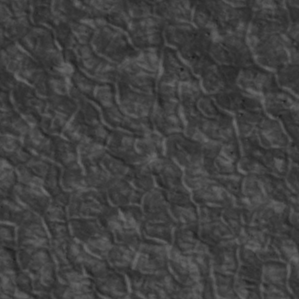
Label: non_frost